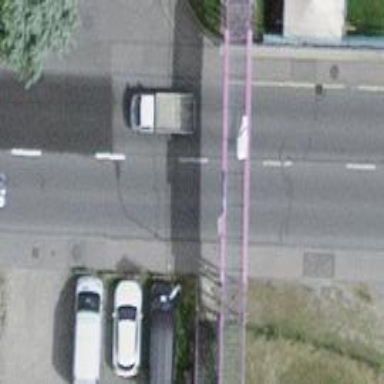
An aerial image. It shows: Footway with metal surface.